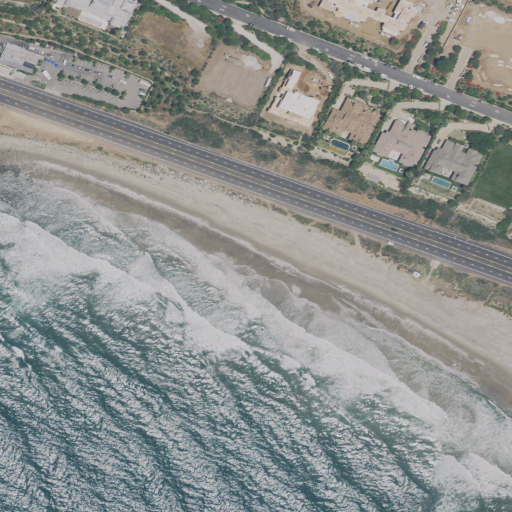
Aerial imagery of beach in California named Yerba Buena Beach containing open water, medium intensity development, low intensity development, high intensity development, grassland, open development, and shrub